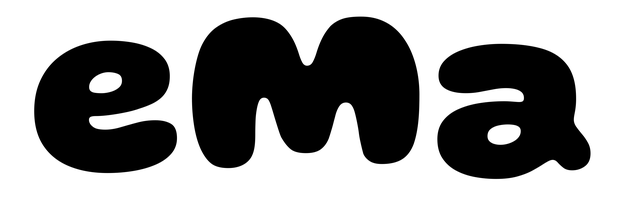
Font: Gluten_ExtraBold